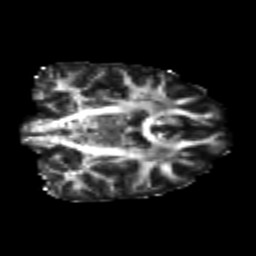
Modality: FA
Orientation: coronal
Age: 23
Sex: female
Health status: healthy
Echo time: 0.074 s